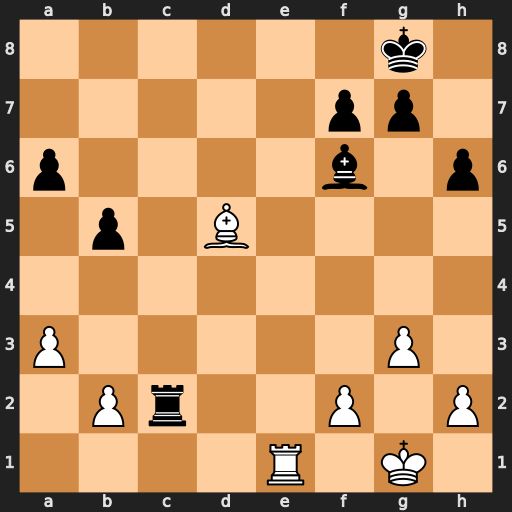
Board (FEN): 6k1/5pp1/p4b1p/1p1B4/8/P5P1/1Pr2P1P/4R1K1
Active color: w
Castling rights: -
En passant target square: -
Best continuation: Re8+ Kh7 Be4+ g6 Bxc2